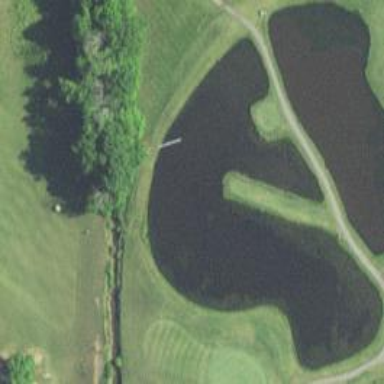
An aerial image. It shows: Water hazard on golf course.